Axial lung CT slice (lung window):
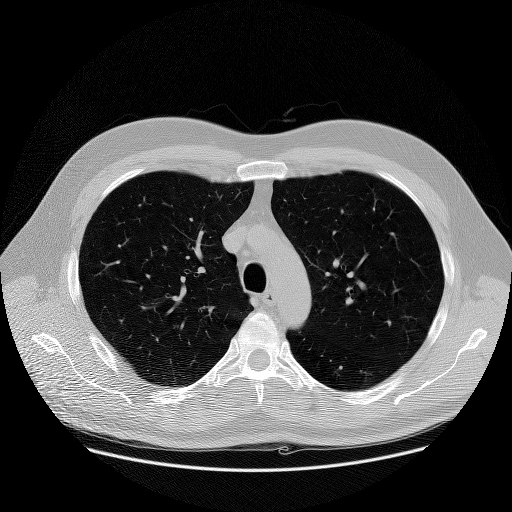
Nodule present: no